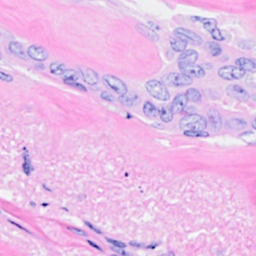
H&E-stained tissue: Breast